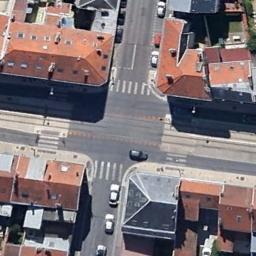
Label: intersection